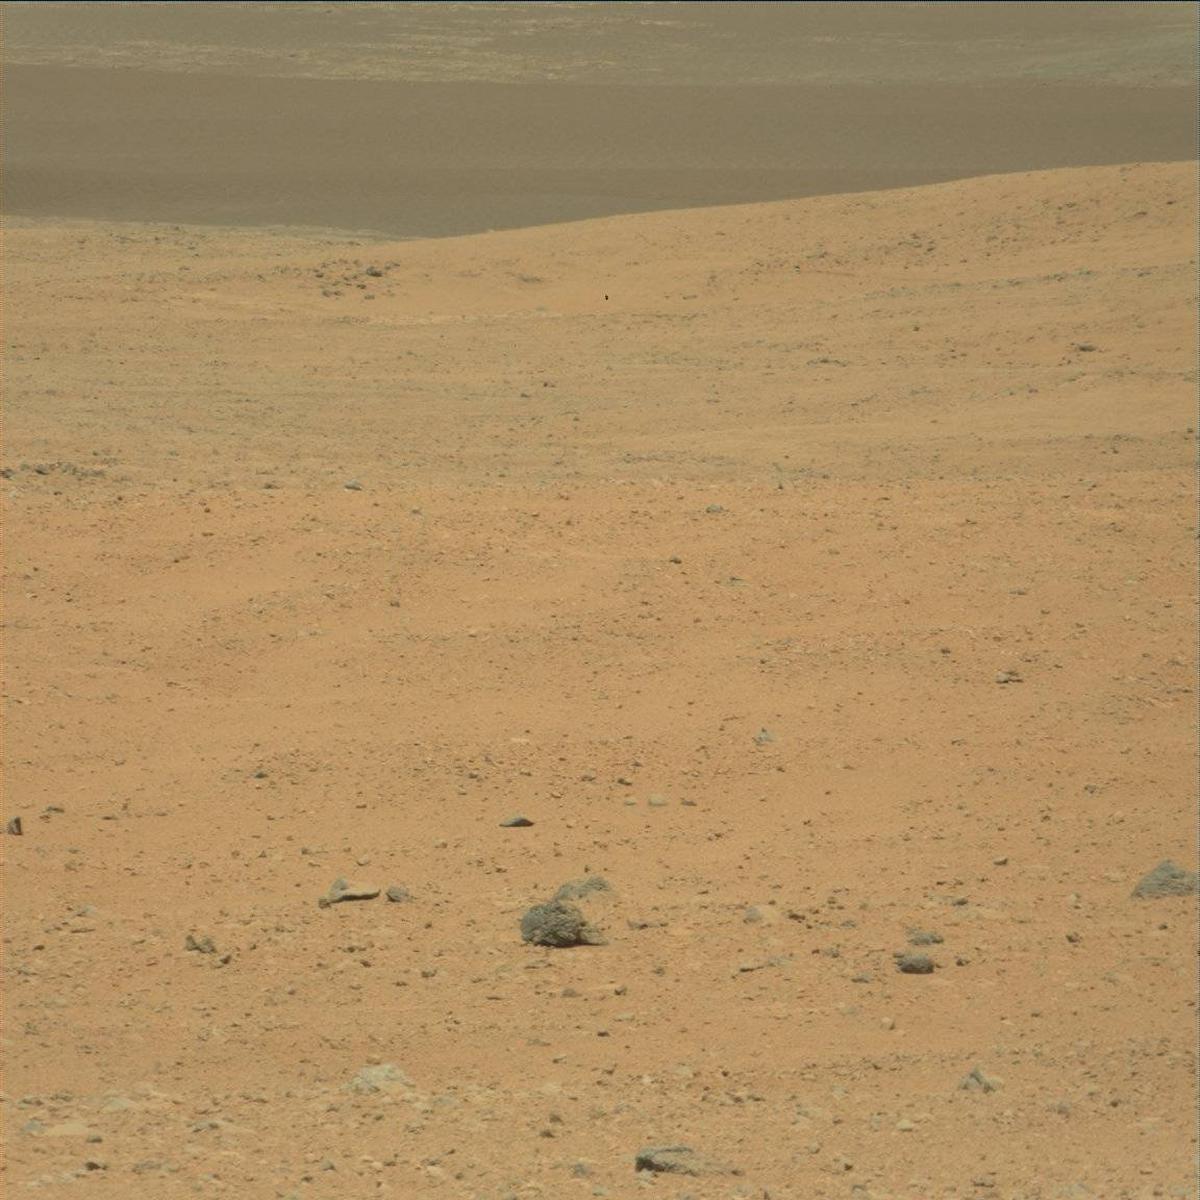
Terrain classes present: Bedrock, Ridge, Rock, Sand / Soil